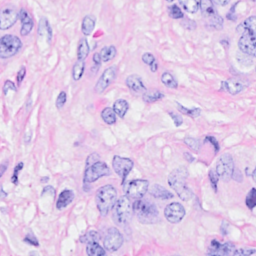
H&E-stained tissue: Breast